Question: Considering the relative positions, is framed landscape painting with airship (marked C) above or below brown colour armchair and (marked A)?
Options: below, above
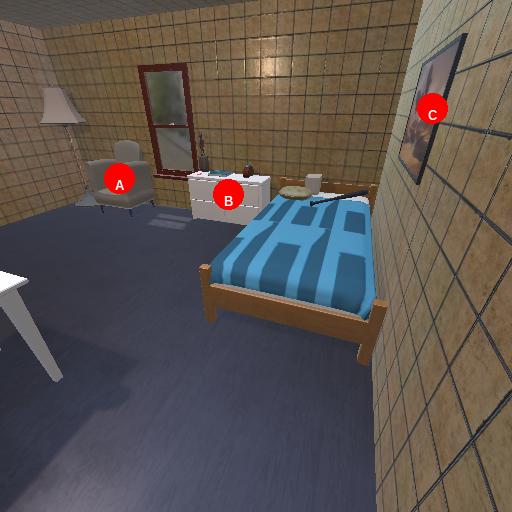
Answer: below